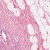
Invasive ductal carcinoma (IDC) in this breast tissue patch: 0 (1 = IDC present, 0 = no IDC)